Question: I am trying to programmatically find the point created from rotating a vector around it's origin point (could be anywhere in 2D space).

We see that we have our line (or vector for the math) at some point of that might be anywhere in 2D space. It runs to point at some . We rotate it by which then moves to some point at an . The problem for me comes with trying to programmatically use math to solve for such.
Originally the thought was to form a triangle and use trig but this angle could be exactly 180 (unlikely but possible) which obviously no triangle can work. Would anyone have ideas?
I am using C# and my own vector object (below) to test out the creation of lines. Any help is appreciated!
'''
struct Vector2D {
double x, y, theta;
Vector2D(double x, double y) {
(this.x, this.y) = (x, y);
theta = x != 0 ? Math.Atan(y / x) : 0;
}
double Magnitude() {
return Math.Sqrt(Math.Pow(x, 2) + Math.Pow(y, 2));
}
(double,double) PointFromRotation(double angle) {
// This is where I need some help...
return (0,0); // hopefully a point of x and y from the angle argument
}
}
'''
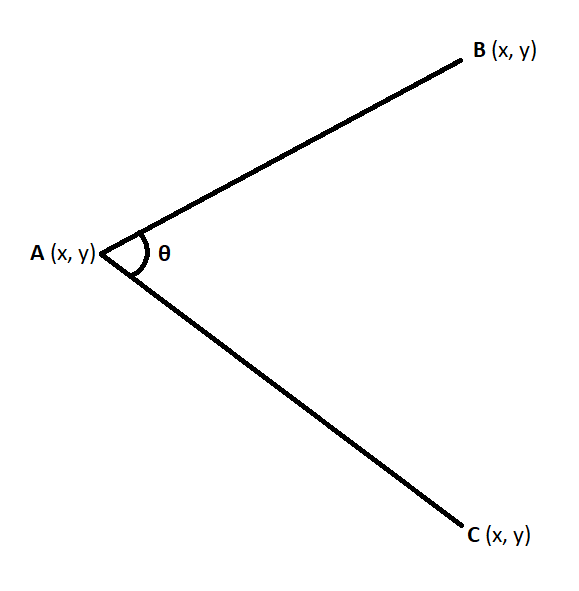
Answer: I think it would be best to use the following code.
I've made some minor modifications and supplements to your code.
The calculation part of 'theta' was slightly modified.
And, you can refer to the rotation algorithm from the following URL.
<URL>
'''
struct Vector2D
{
public double x;
public double y;
public double theta;
public Vector2D(double x, double y)
{
(this.x, this.y) = (x, y);
theta = x != 0 ? Math.Atan(y / x) : Math.Sign(y) * Math.PI / 2.0;
}
public double Magnitude()
{
return Math.Sqrt(Math.Pow(x, 2) + Math.Pow(y, 2));
}
public (double x, double y) PointFromRotation(double angle)
{
double Sint = Math.Sin(angle);
double Cost = Math.Cos(angle);
double rX = x * Cost - y * Sint;
double rY = x * Sint + y * Cost;
return (rX, rY);
}
}
'''